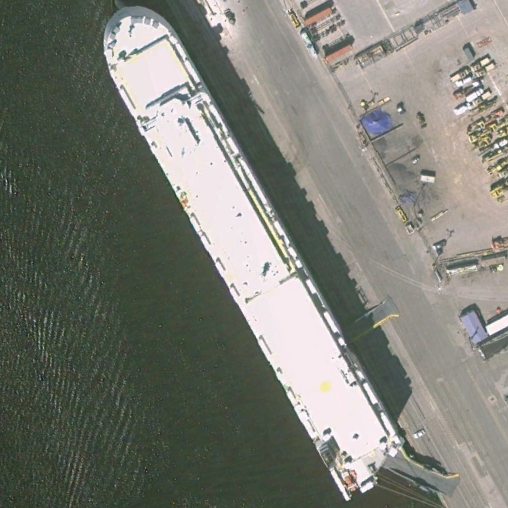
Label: civil